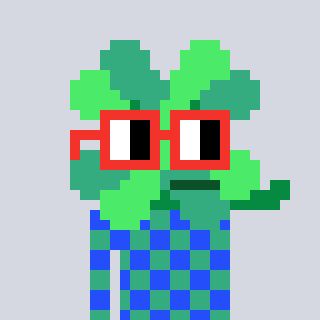
a pixel art character with square red glasses, a clover-shaped head and a teal-colored body on a cool background